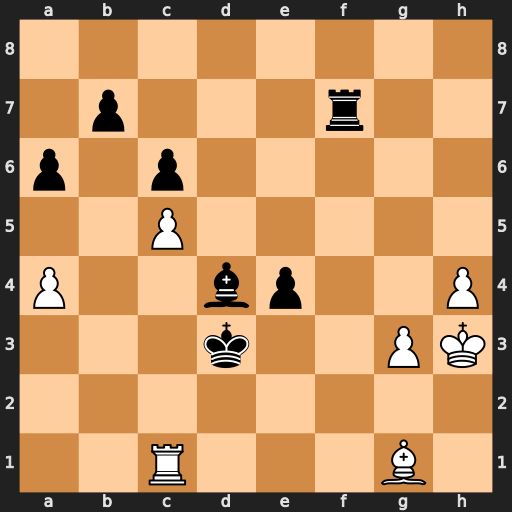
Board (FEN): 8/1p3r2/p1p5/2P5/P2bp2P/3k2PK/8/2R3B1
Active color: w
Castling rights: -
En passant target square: -
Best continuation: Rd1+ Kc2 Rxd4